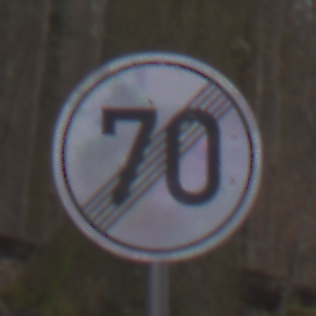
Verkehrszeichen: EndeGeschwindigkeit70
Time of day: MorningAfternoon
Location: Outdoor (Nature)
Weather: Overcast
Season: Autumn
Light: Natural